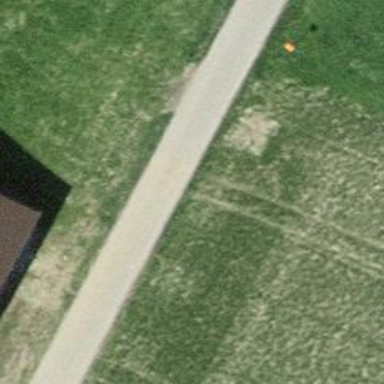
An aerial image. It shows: Aerial marker.